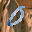
Label: 0